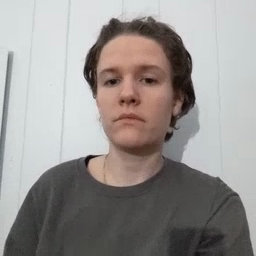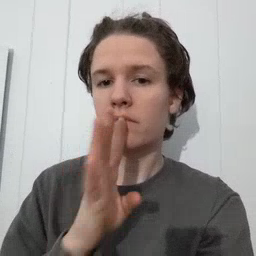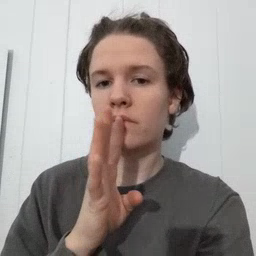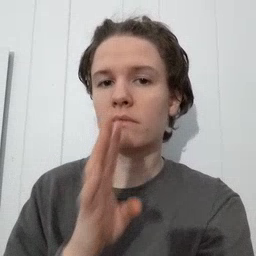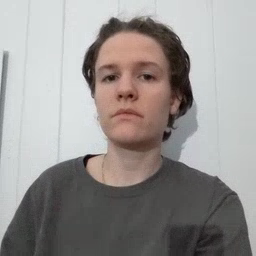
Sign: talk